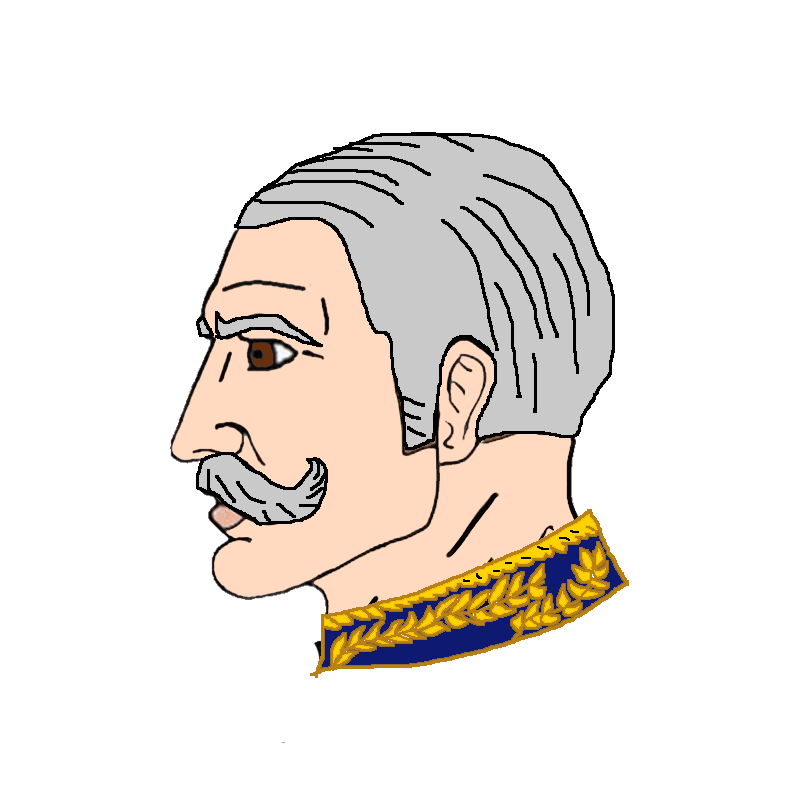
Label: 4_Yes_Chad